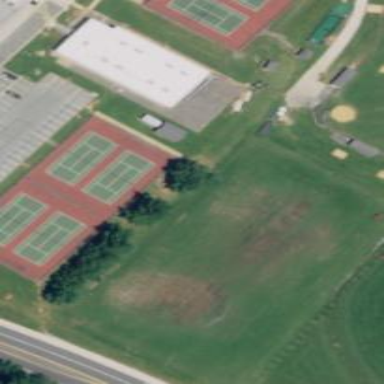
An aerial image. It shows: Tennis court on pitch.